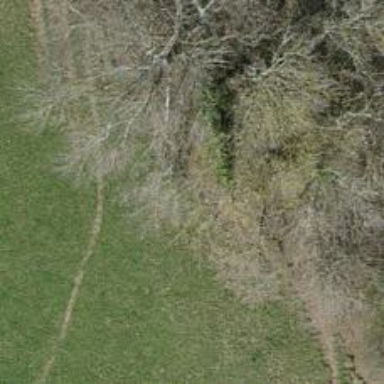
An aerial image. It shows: Single tag "natural: tree."